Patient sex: F
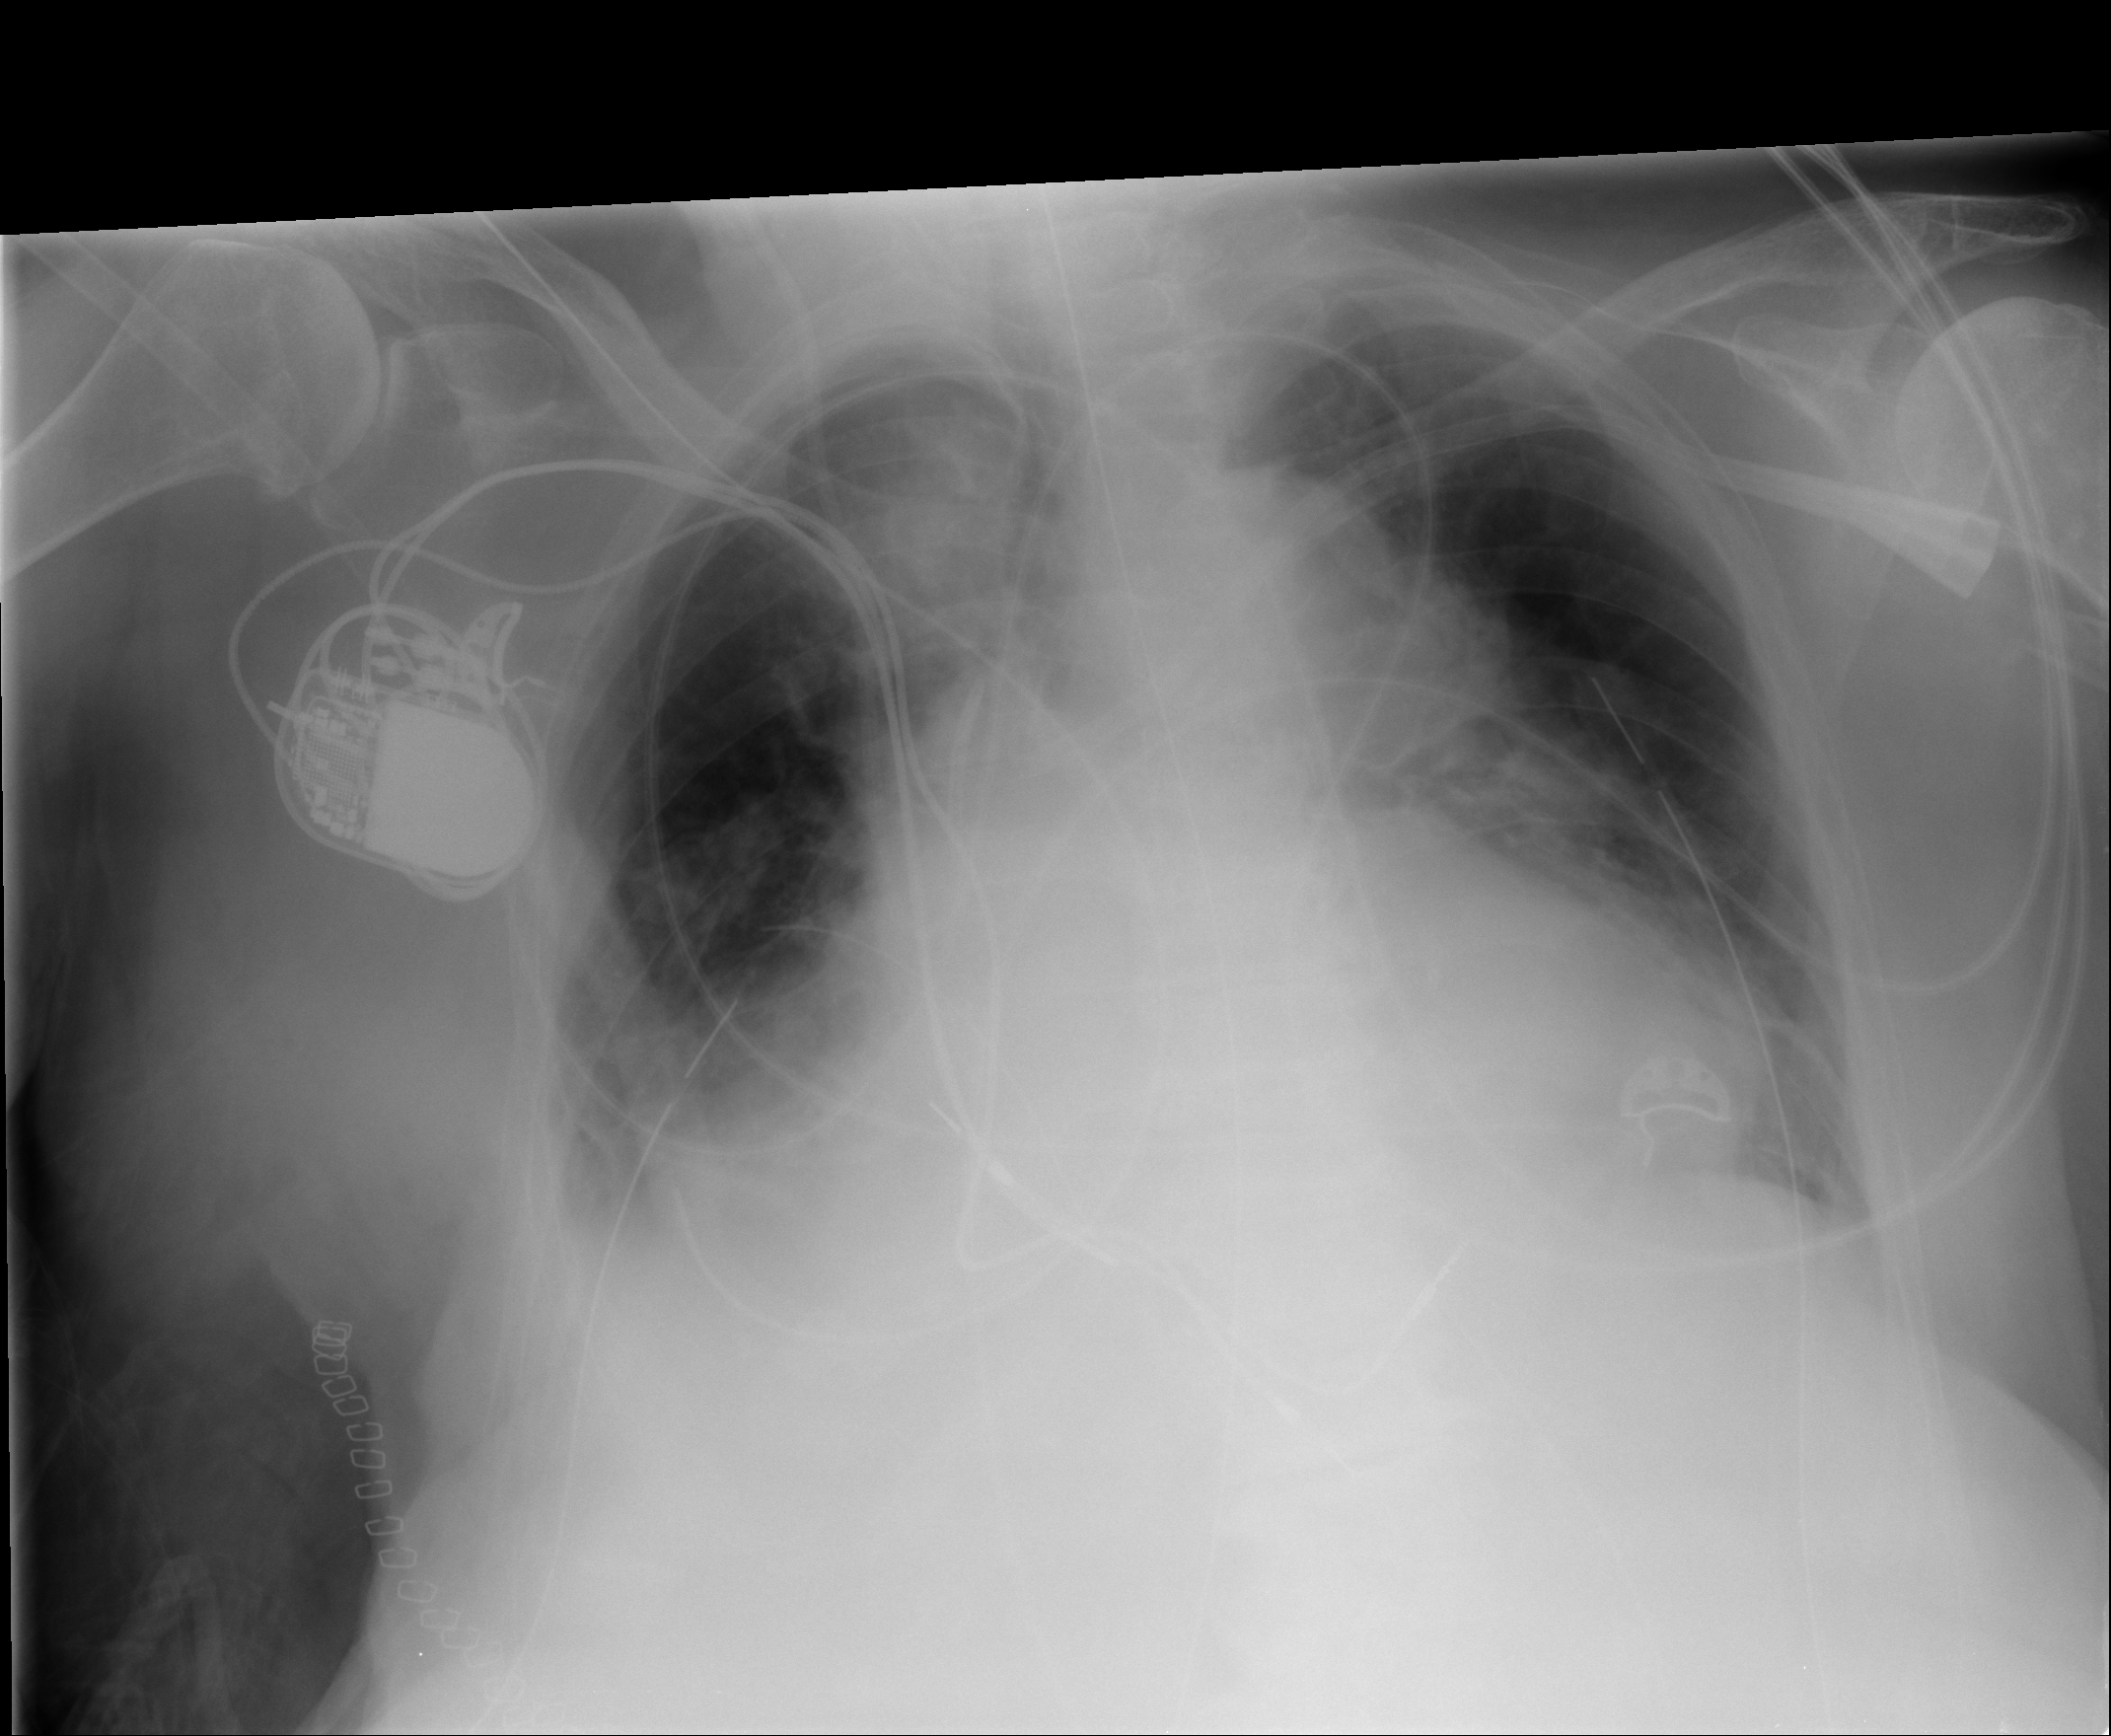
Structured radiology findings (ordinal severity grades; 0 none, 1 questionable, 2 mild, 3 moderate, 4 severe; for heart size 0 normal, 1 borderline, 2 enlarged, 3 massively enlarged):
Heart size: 2
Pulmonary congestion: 2
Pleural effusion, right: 2
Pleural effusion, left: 1
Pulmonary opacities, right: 0
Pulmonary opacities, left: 0
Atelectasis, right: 2
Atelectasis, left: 2